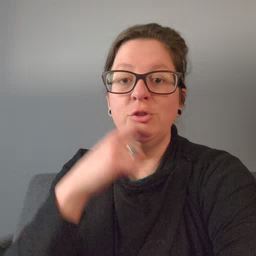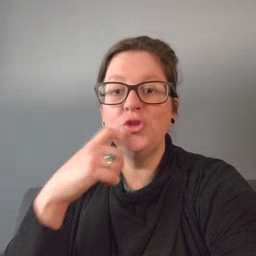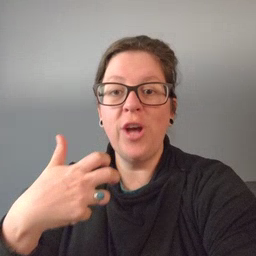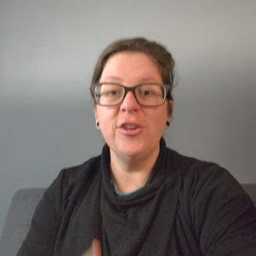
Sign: dryer